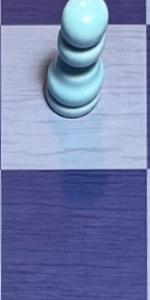
Label: Empty